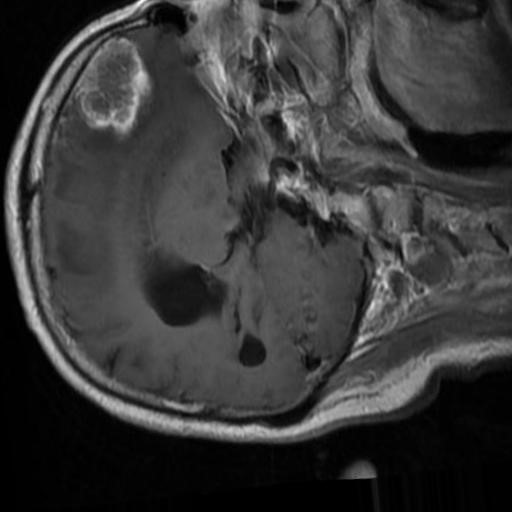
Label: brain_menin